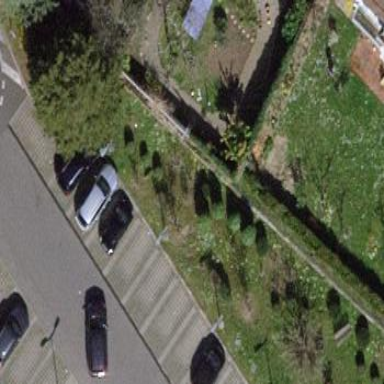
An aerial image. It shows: Parking space.